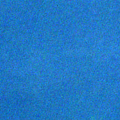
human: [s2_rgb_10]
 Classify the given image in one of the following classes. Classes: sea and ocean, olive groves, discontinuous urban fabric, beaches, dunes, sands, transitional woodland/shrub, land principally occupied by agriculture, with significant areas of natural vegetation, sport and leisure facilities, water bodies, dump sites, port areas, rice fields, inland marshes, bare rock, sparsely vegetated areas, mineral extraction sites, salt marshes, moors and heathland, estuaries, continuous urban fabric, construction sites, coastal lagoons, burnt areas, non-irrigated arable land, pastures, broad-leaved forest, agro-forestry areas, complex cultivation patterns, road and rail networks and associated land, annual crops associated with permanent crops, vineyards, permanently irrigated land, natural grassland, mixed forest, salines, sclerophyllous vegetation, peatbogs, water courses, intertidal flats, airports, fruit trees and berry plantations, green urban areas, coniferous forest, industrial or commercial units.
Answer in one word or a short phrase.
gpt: sea and ocean